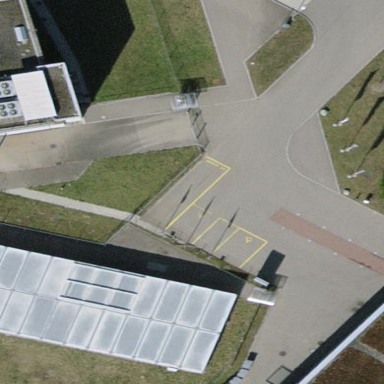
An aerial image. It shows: Parking area with asphalt surface.